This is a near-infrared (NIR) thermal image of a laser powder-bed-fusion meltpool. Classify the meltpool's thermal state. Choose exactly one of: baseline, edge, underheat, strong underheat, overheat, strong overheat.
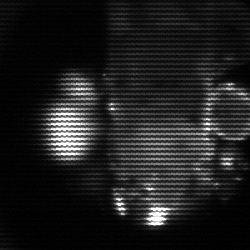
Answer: strong underheat